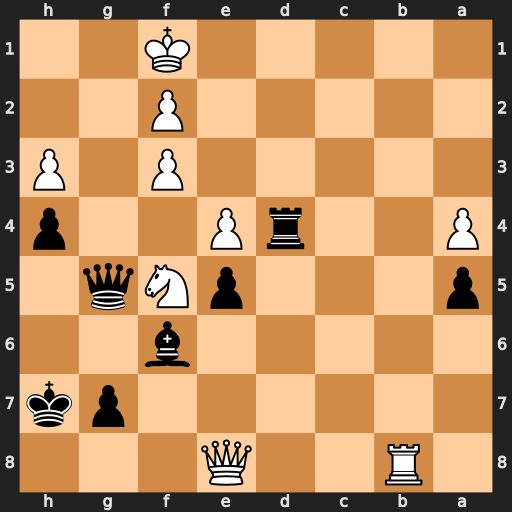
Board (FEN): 1R2Q3/6pk/5b2/p3pNq1/P2rP2p/5P1P/5P2/5K2
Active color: b
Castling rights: -
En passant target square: -
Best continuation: Rd1+ Ke2 Qd2#